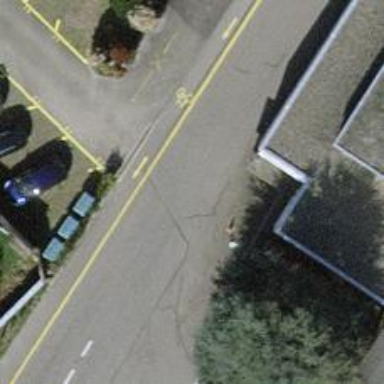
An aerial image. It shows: Residential road with asphalt surface and designated cycle lane on the left.